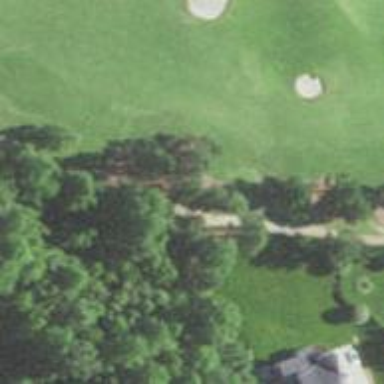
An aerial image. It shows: Path used for both walking and golf.